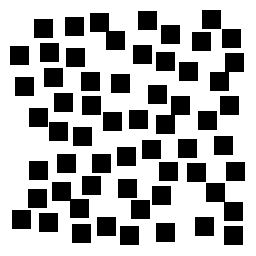
Squares: 60
Triangles: 0
Stars: 0
Total shapes: 60